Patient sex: M
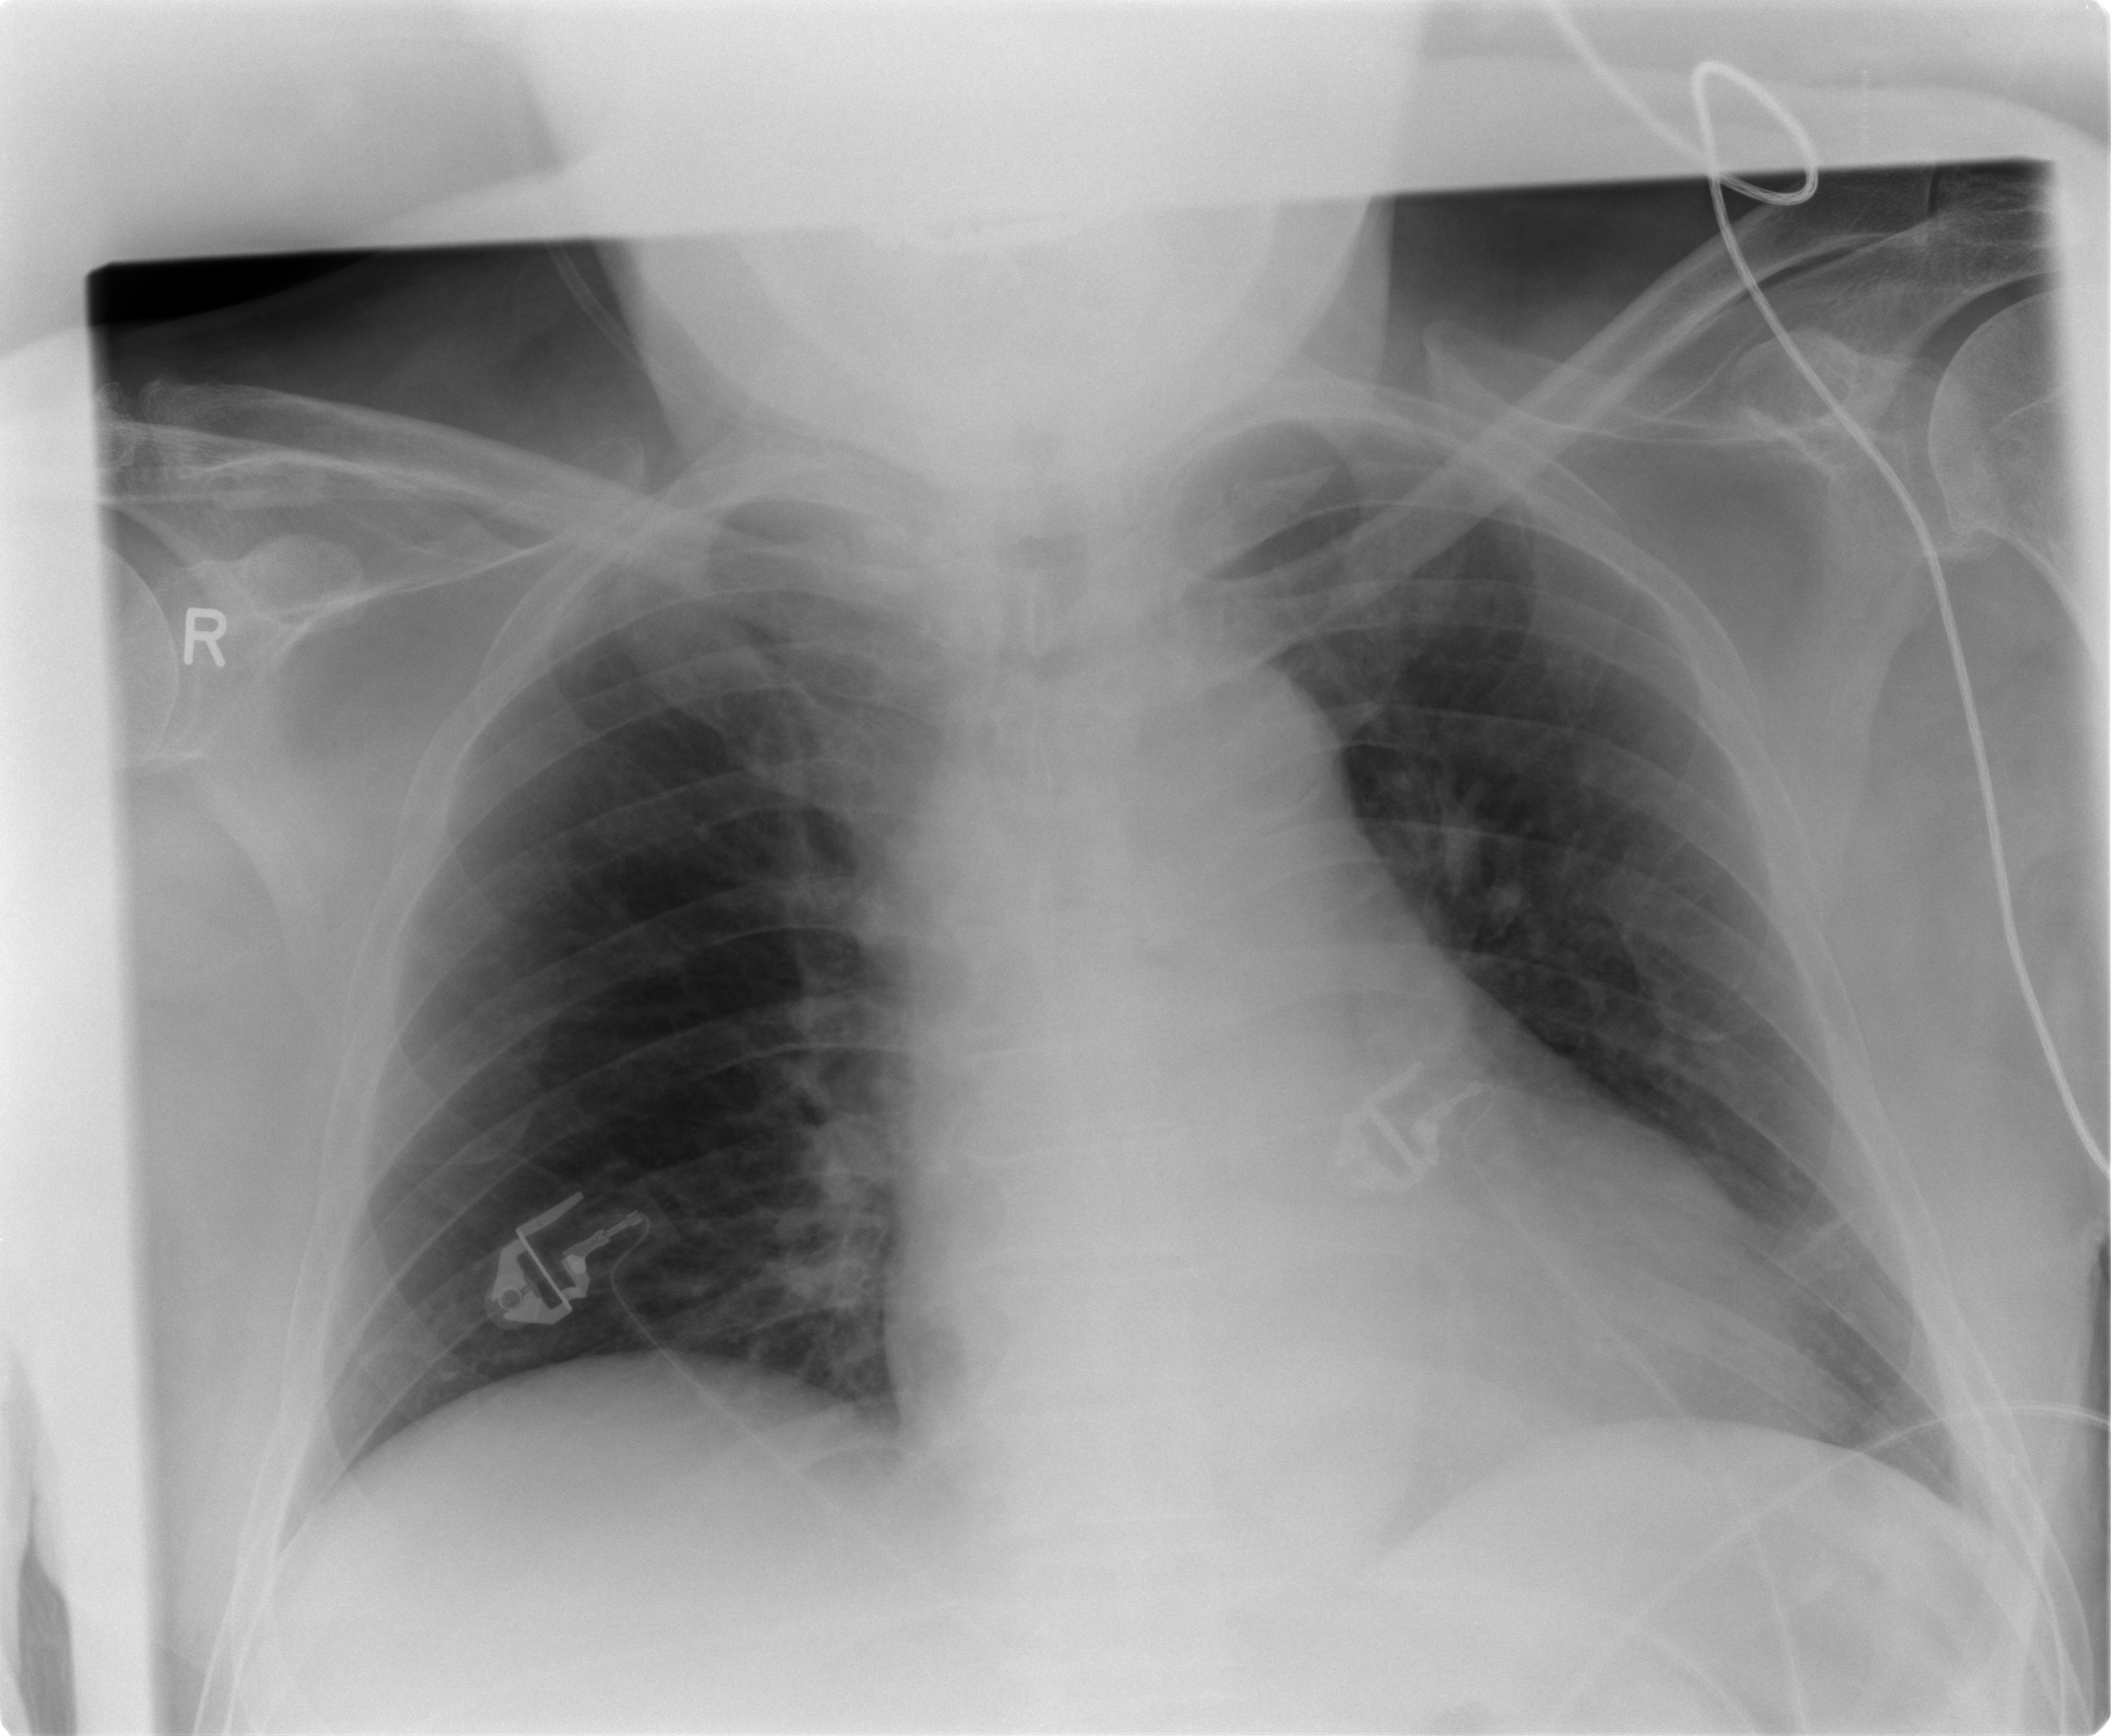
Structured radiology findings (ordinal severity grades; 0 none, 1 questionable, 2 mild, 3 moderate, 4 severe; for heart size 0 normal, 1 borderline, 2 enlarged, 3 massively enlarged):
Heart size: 1
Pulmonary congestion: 0
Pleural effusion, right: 0
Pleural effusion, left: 0
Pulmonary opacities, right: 0
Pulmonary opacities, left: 0
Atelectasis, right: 0
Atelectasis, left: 1